Field crop: maize
Growth stage: 2
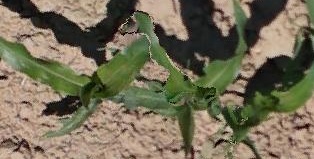
Species: maize